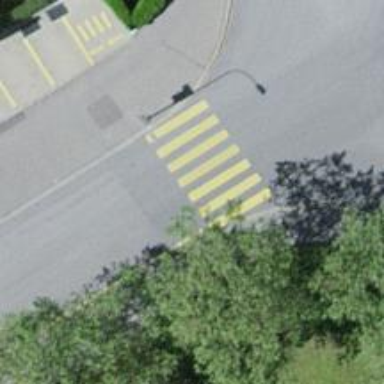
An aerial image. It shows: Uncontrolled zebra crossing on the road.